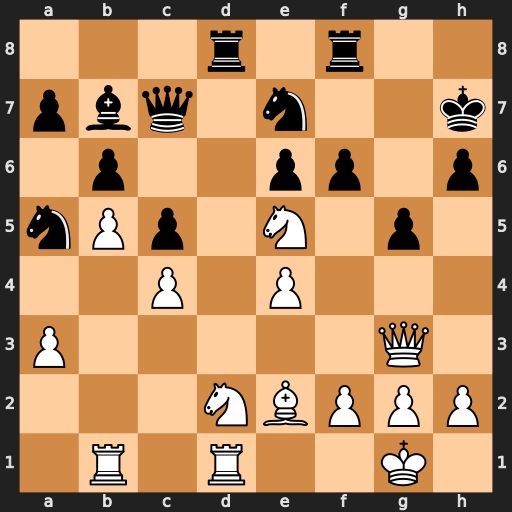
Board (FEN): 3r1r2/pbq1n2k/1p2pp1p/nPp1N1p1/2P1P3/P5Q1/3NBPPP/1R1R2K1
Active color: w
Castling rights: -
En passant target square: -
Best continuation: Ng6 Qxg3 Nxf8+